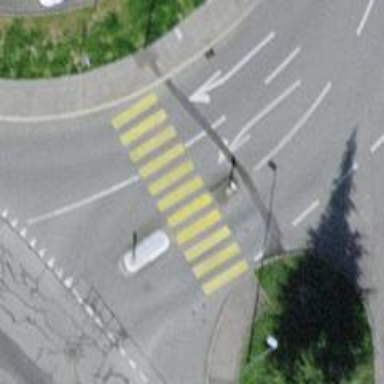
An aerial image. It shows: Uncontrolled crossing with pedestrian island.